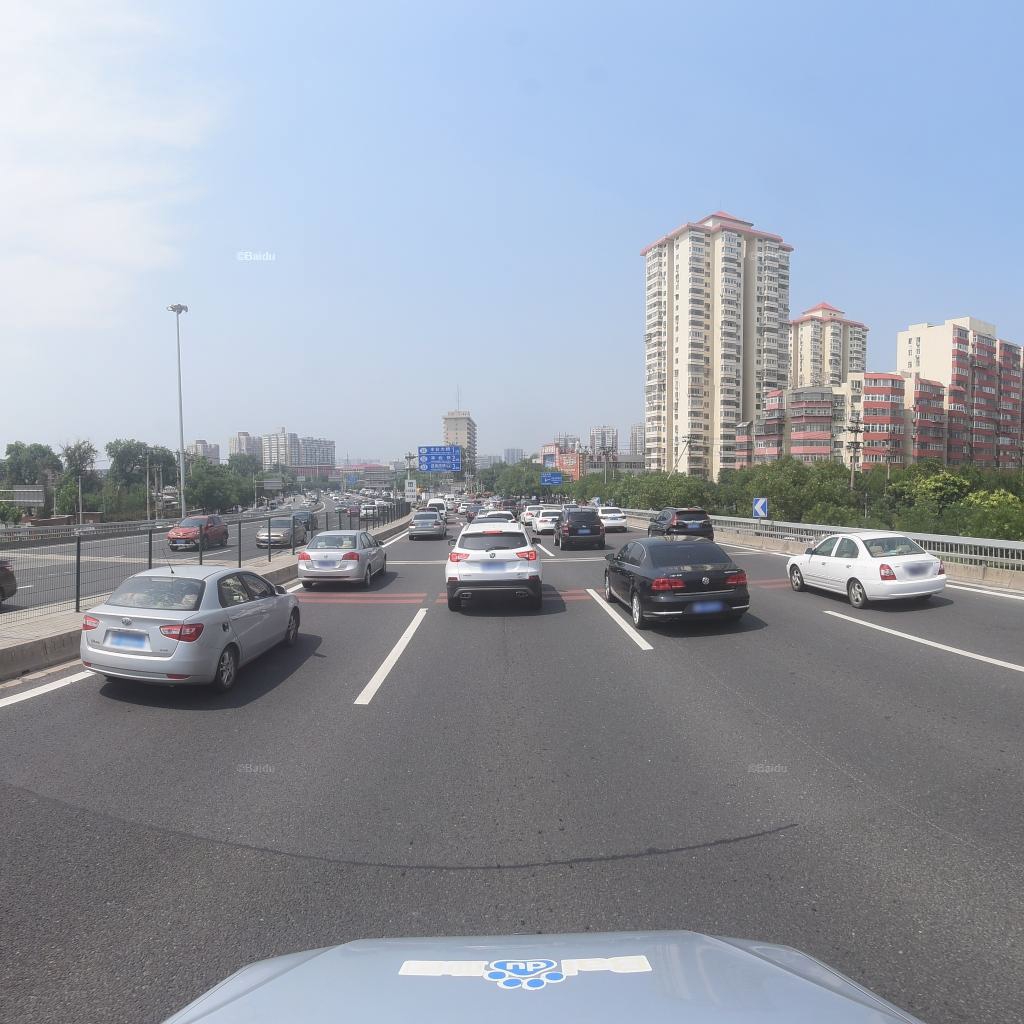
Region: Fengtai
Road damage annotations: transverse patch